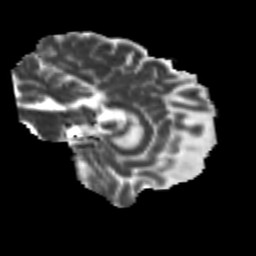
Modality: MD
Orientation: sagittal
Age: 29
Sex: male
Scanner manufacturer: siemens
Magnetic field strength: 3 T
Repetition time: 3.5 s
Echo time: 0.104 s